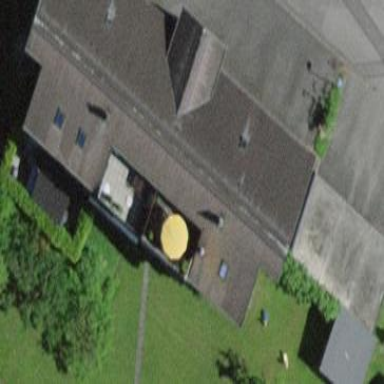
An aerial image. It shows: Gabled roof on building that houses apartments.